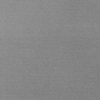
Label: dusty